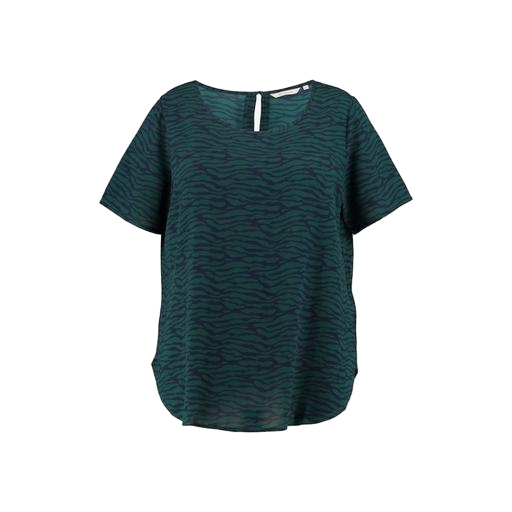
blue animal-print t-shirt only macy, blue plus size printed t-shirt only macy, black plus size printed t-shirt only macy, white background